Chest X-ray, PA view. Patient: 31 years old, sex F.
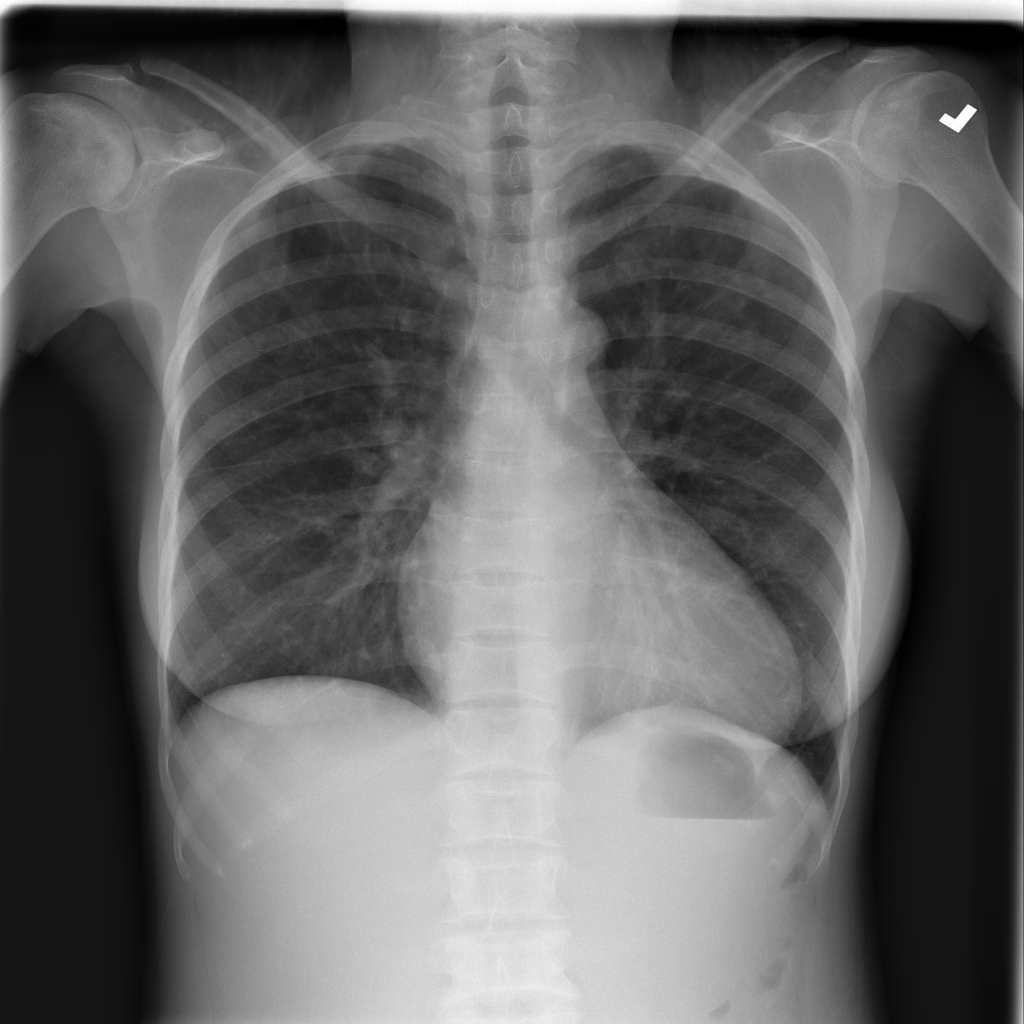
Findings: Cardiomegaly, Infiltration